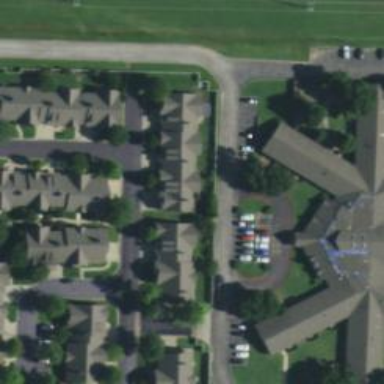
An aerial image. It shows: Living street.